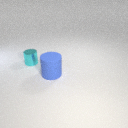
small cyan metal cylinder behind large blue rubber cylinder